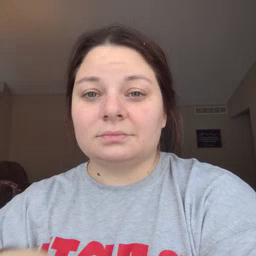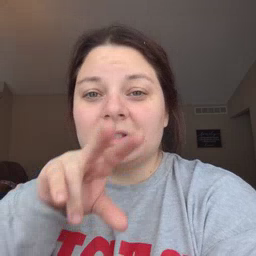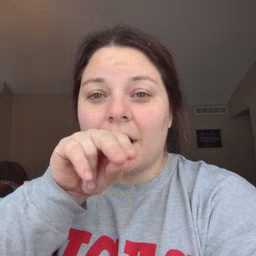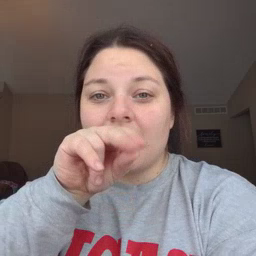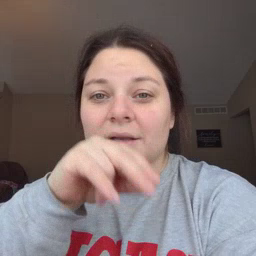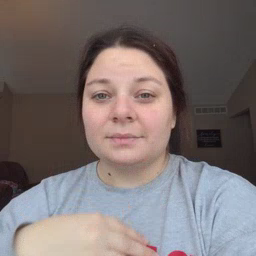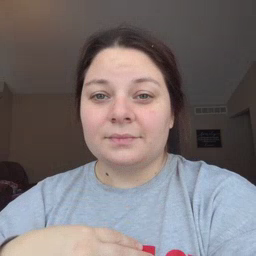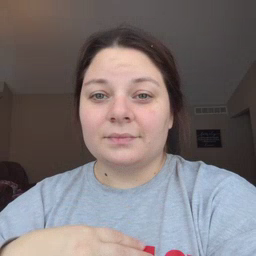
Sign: duck